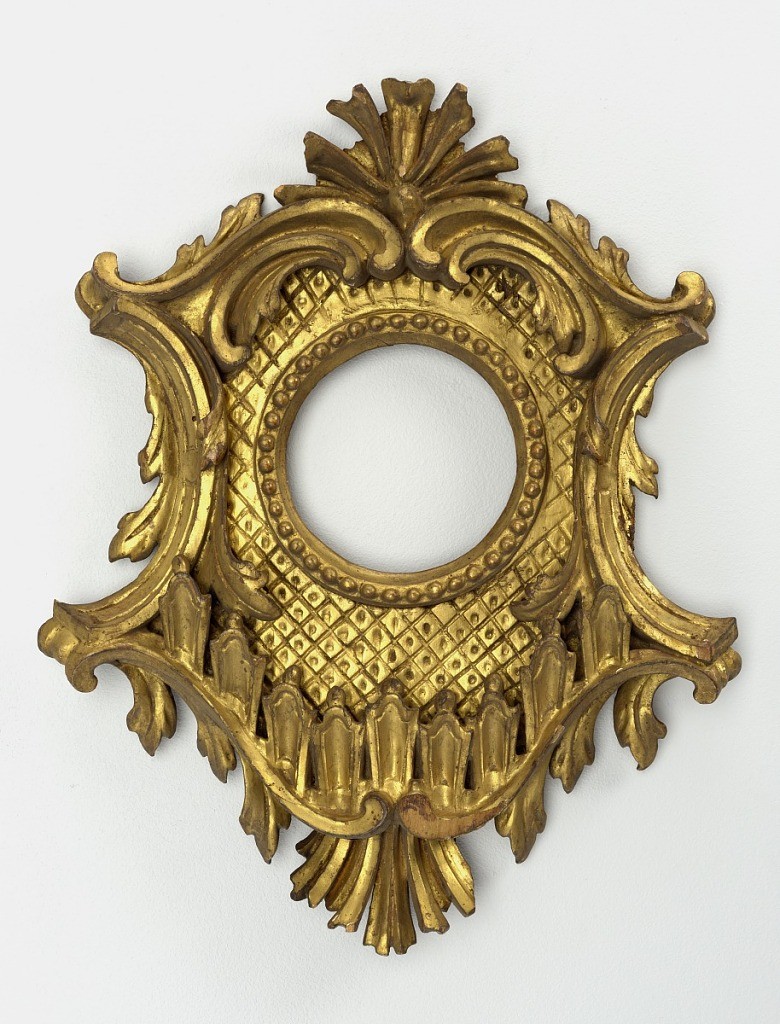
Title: Frame
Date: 1720–1780
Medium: Carved and gilt pine
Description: The moulded central frame projects from a panel with a lozenge ornamentation incised in gesso. It is framed by an aediculum of a kind, the base of which is formed by leaf scrolls which are connected by a hanging palmette. Laterally are curved and foliated pilaster strips. Two foliated volutes form a pediment on top from which lambrequins hang. A palmette stands on top.